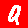
Digit: 9